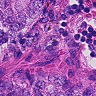
Metastatic tissue present: yes